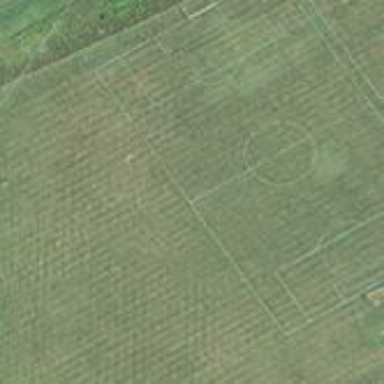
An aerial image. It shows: Soccer pitch for outdoor sports and leisure activities.